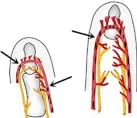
(C) Index finger flap design. The dotted line is the flap clipping line.
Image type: radiology (ct)